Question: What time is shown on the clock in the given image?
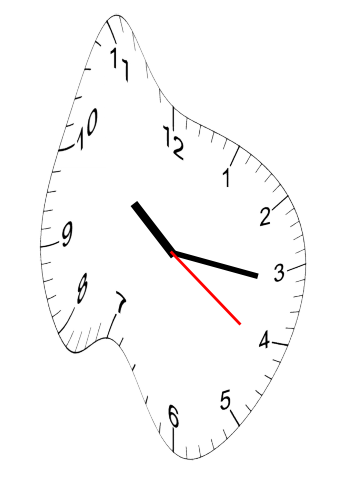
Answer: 10:16:21